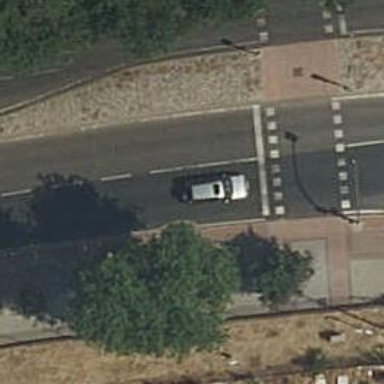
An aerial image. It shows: Road with traffic signals.